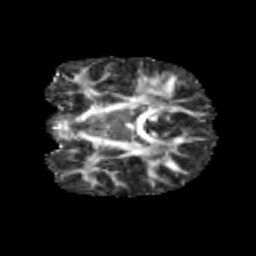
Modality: FA
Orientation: coronal
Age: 12
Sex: male
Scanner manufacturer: siemens
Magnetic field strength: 3 T
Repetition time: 3.8 s
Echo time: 0.07 s